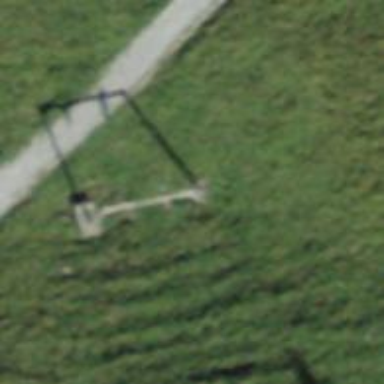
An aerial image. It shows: Pylon used for aerialway.